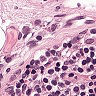
Metastatic tissue present: no